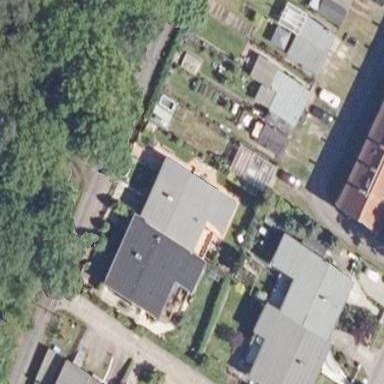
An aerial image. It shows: Semi-detached house.